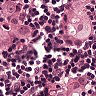
Metastatic tissue present: yes